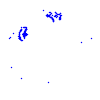
Particle: electron